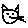
Label: cat